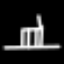
Label: chair